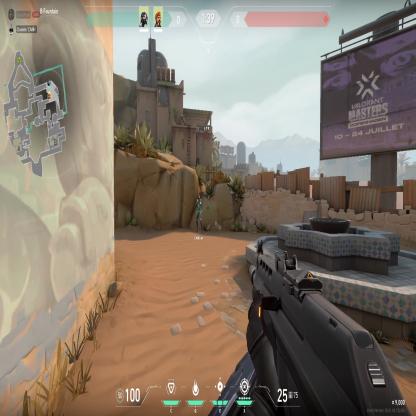
Label: teammate